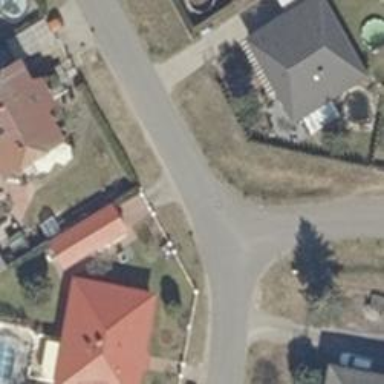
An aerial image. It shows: Asphalt road in residential area.